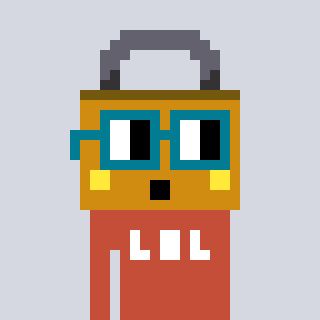
a pixel art character with square dark green glasses, a lock-shaped head and a rust-colored body on a cool background